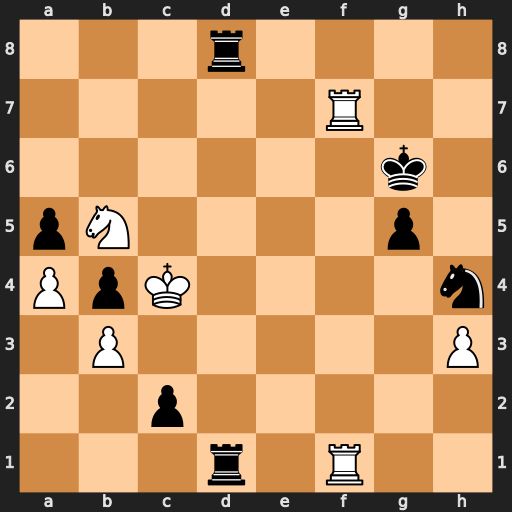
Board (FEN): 3r4/5R2/6k1/pN4p1/PpK4n/1P5P/2p5/3r1R2
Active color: w
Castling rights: -
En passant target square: -
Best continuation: R1f6+ Kh5 Rh7#